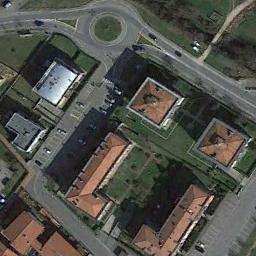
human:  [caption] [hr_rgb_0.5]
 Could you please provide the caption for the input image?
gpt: There are many buildings around the roundabout .

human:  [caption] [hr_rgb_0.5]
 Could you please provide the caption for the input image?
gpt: There are several vehicles driving on the road at the roundabout, There are some buildings and some trees and some lawns around the roundabout, And many cars are parked in the open space beside the roundabout .

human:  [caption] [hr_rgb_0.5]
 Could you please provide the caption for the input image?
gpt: The roundabout is on the grass next to trees and buildings .

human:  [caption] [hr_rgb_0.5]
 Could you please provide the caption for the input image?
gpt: The roundabout with two exits and entrances is next to the residential area .

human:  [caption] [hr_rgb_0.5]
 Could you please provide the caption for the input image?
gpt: There are some brown buildings near the roundabout .